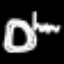
Label: donut